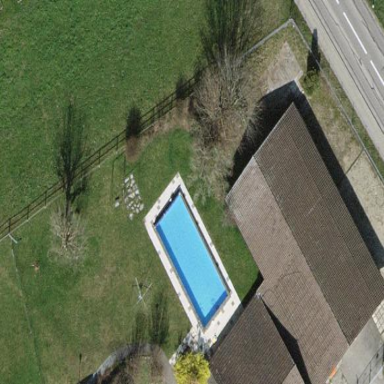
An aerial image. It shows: Swimming pool located in leisure land.